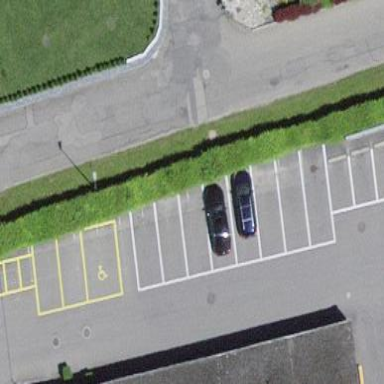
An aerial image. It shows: Street-side parking area.